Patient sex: F
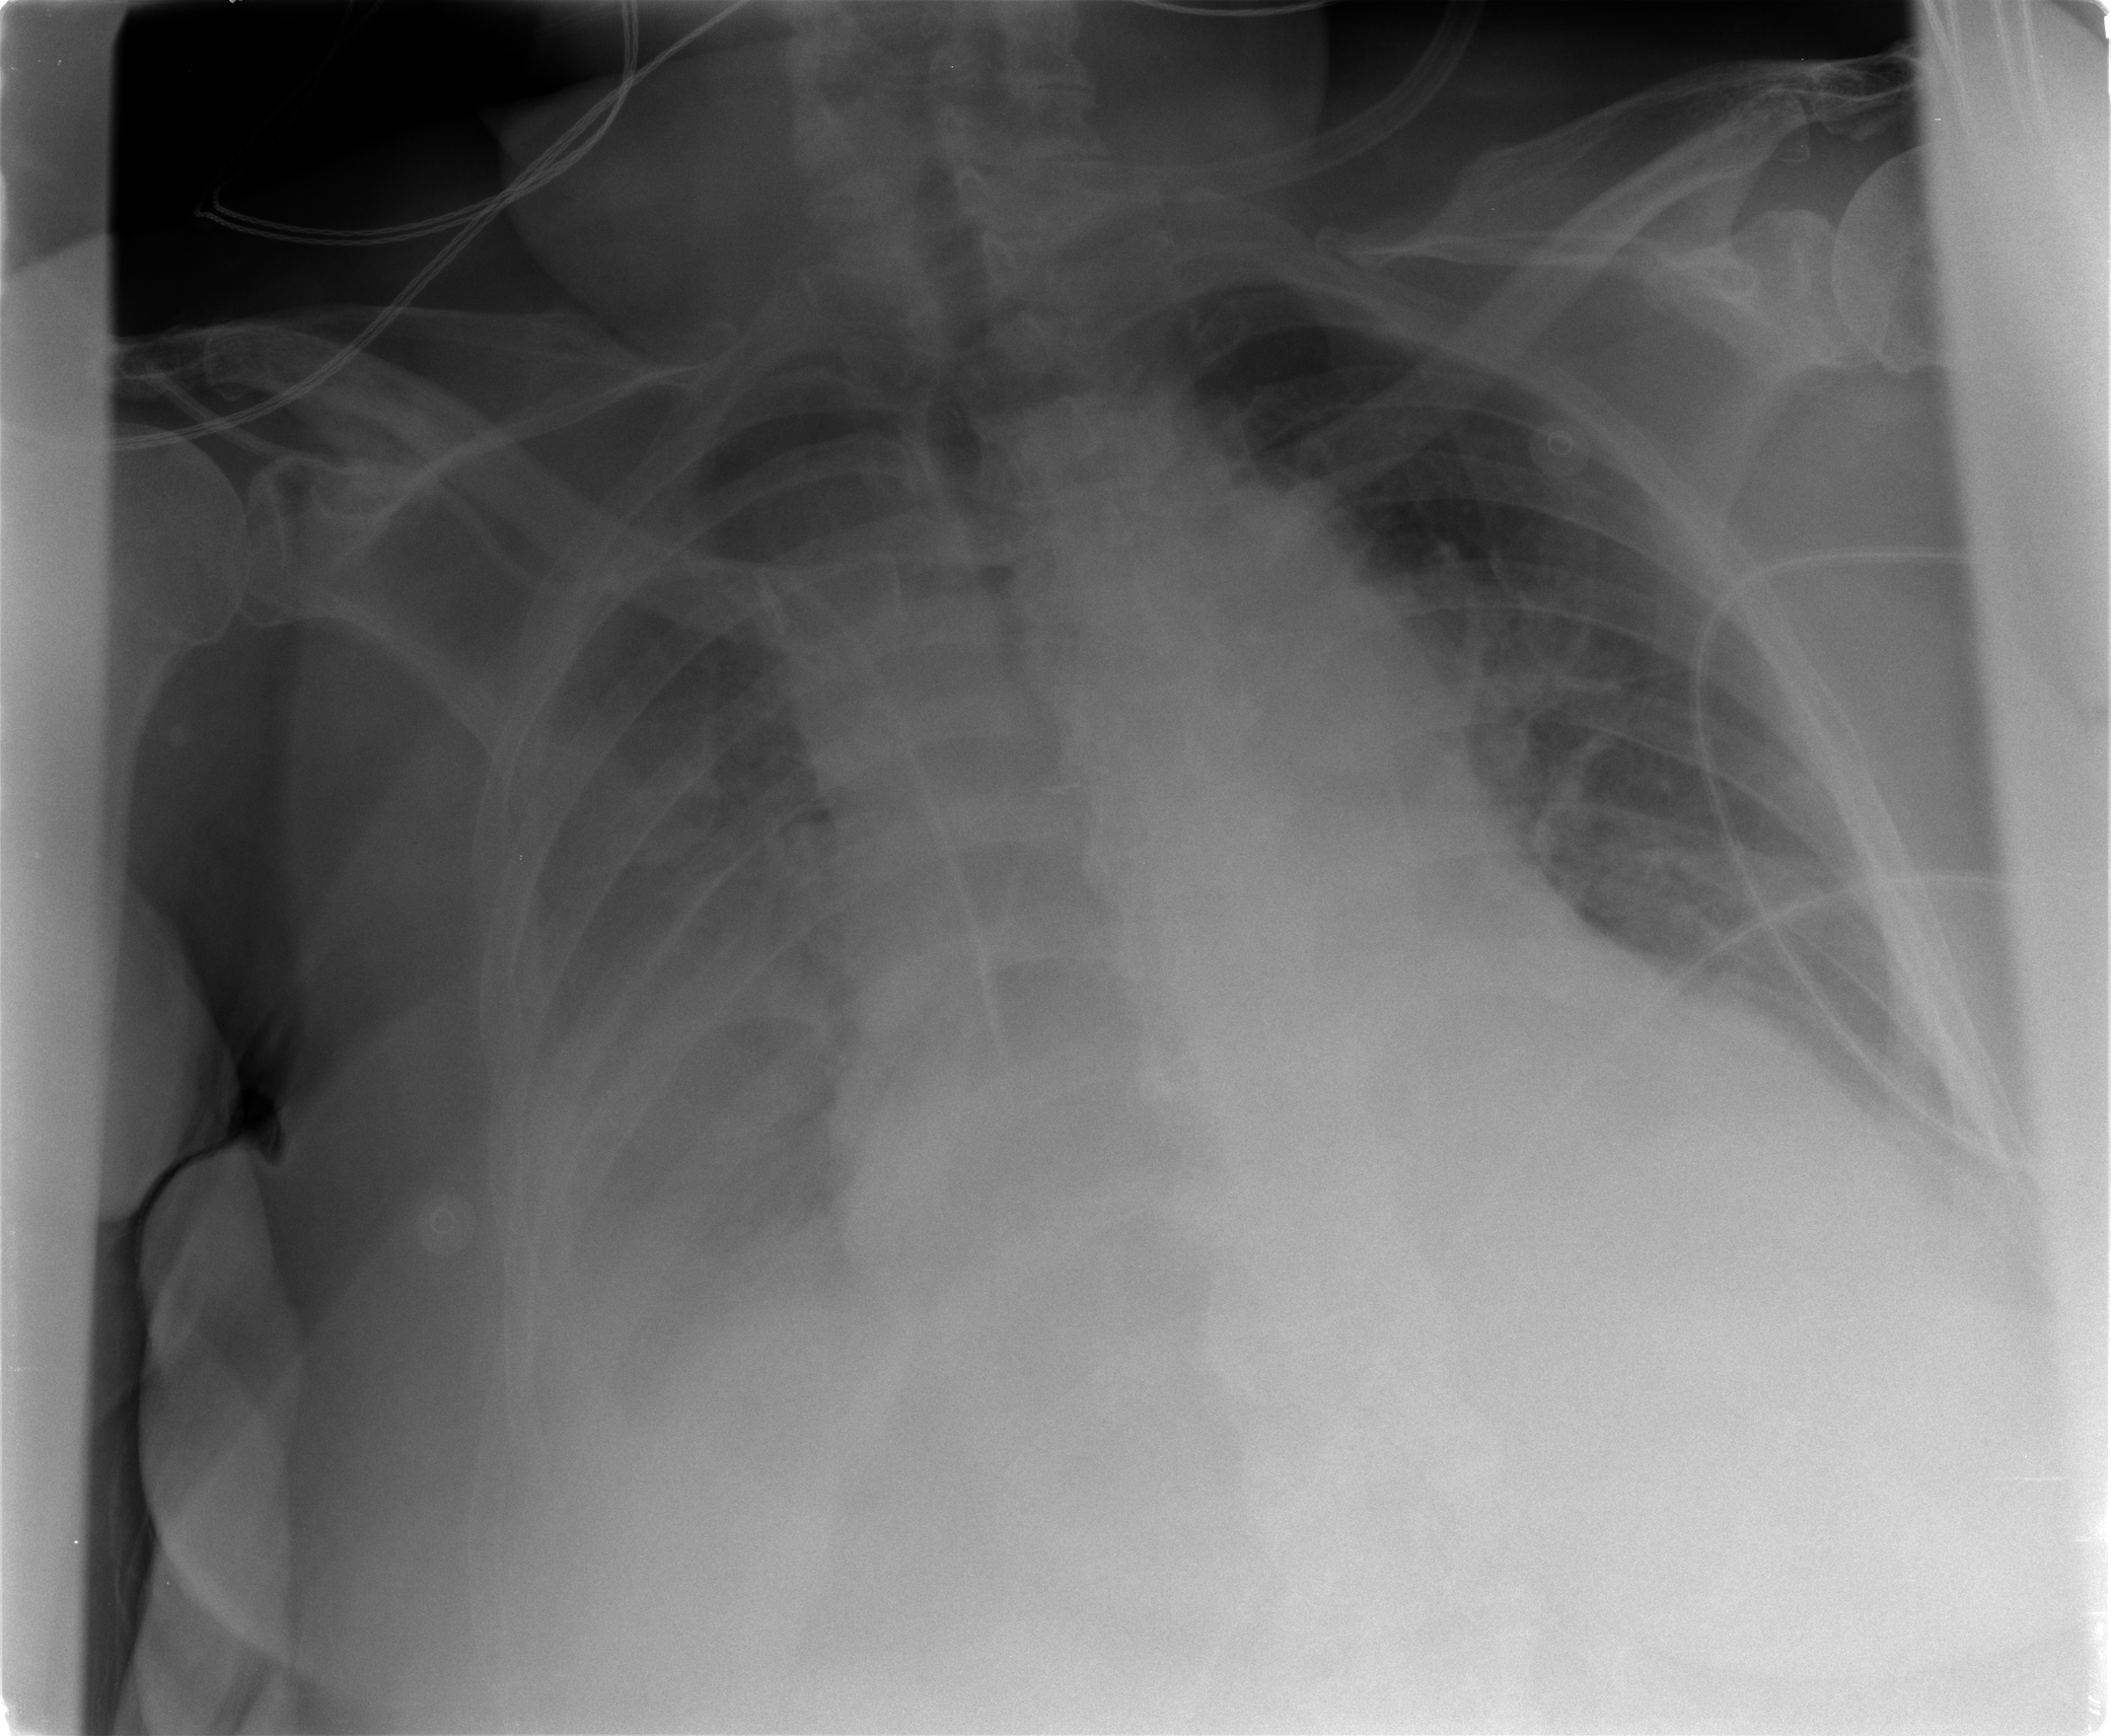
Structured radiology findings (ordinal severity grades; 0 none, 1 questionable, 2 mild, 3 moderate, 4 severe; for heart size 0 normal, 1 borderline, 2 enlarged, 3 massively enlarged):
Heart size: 2
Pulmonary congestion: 2
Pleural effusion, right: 3
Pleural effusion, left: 2
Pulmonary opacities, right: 2
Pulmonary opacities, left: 2
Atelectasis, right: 3
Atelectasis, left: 3